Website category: university
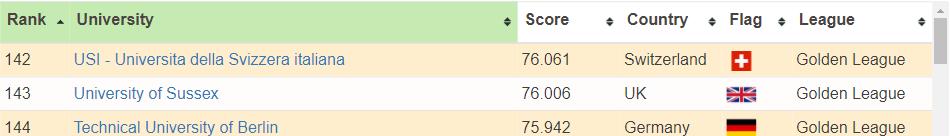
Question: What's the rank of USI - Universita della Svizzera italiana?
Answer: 142

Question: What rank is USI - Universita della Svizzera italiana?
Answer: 142

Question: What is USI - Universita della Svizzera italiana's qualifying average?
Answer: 142

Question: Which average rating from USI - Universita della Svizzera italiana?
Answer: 142

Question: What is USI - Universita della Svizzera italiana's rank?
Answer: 142

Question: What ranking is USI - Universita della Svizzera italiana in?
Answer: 142

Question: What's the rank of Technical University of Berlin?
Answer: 144

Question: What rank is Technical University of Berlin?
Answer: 144

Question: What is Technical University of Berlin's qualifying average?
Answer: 144

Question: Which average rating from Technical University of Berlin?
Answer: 144

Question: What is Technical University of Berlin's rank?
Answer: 144

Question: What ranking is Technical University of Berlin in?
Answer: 144

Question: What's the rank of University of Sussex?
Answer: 143

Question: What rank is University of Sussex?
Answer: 143

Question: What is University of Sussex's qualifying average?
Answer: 143

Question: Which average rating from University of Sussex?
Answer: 143

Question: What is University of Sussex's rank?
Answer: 143

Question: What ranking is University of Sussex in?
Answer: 143

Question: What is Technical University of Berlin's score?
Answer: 75.942

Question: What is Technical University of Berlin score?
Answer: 75.942

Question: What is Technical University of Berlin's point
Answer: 75.942

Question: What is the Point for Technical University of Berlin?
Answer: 75.942

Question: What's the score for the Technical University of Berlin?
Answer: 75.942

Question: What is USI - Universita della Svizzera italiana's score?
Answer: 76.061

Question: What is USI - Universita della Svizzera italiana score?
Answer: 76.061

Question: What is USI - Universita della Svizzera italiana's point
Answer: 76.061

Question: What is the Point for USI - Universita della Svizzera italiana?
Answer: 76.061

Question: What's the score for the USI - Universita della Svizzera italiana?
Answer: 76.061

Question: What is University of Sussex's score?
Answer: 76.006

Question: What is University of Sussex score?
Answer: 76.006

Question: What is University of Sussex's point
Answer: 76.006

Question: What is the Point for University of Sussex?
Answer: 76.006

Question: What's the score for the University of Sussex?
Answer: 76.006

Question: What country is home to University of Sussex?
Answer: UK

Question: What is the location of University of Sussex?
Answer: UK

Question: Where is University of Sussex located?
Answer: UK

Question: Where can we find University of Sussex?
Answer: UK

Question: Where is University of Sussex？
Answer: UK

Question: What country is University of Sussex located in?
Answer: UK

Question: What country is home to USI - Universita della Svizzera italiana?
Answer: Switzerland

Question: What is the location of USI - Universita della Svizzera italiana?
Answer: Switzerland

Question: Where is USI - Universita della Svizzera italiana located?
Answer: Switzerland

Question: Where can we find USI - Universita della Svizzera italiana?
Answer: Switzerland

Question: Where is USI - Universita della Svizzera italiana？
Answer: Switzerland

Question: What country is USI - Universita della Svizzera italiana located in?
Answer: Switzerland

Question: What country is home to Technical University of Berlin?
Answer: Germany

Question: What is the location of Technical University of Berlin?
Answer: Germany

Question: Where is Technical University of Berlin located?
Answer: Germany

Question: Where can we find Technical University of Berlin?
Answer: Germany

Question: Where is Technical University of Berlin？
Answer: Germany

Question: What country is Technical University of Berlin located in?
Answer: Germany

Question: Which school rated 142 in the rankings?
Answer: USI - Universita della Svizzera italiana

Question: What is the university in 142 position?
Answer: USI - Universita della Svizzera italiana

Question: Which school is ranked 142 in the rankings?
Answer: USI - Universita della Svizzera italiana

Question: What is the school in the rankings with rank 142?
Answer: USI - Universita della Svizzera italiana

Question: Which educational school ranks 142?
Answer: USI - Universita della Svizzera italiana

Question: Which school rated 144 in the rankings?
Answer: Technical University of Berlin

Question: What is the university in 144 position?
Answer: Technical University of Berlin

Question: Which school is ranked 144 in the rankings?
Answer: Technical University of Berlin

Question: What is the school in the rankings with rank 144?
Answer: Technical University of Berlin

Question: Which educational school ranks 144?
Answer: Technical University of Berlin

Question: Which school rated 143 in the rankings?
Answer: University of Sussex

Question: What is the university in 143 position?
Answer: University of Sussex

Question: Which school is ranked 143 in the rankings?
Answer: University of Sussex